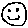
Label: smiley face